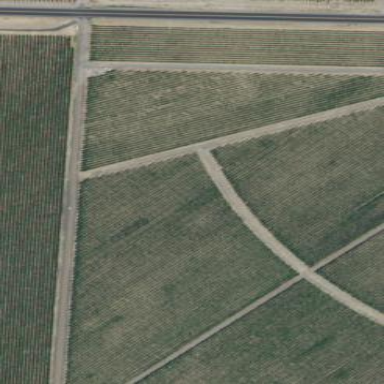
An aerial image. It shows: Vineyard where grapes are grown.